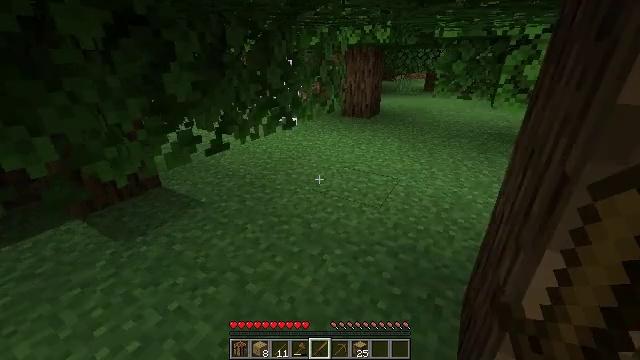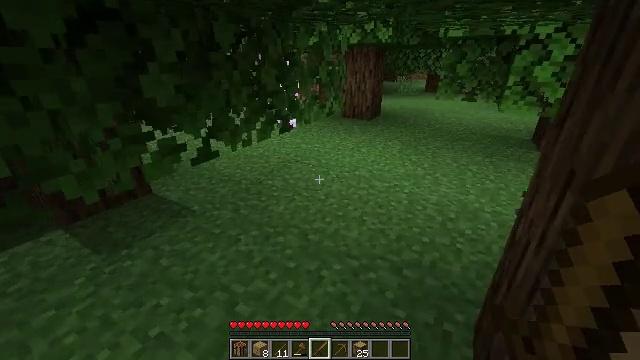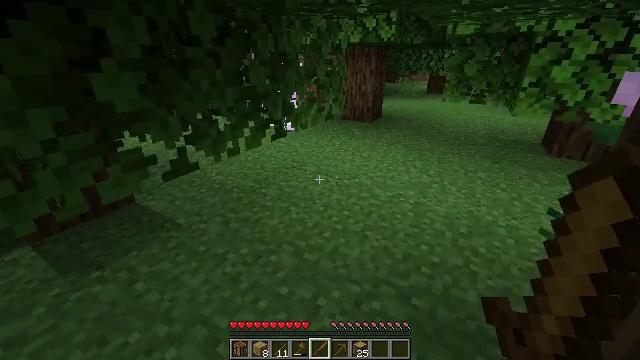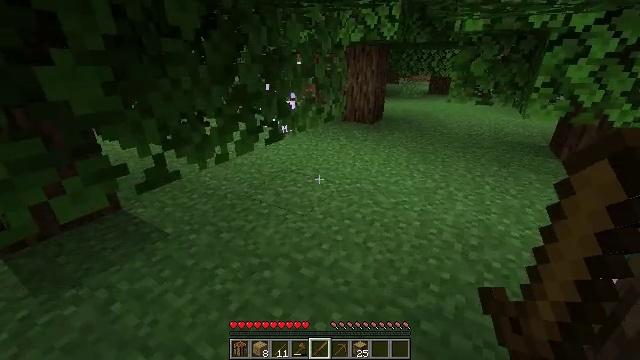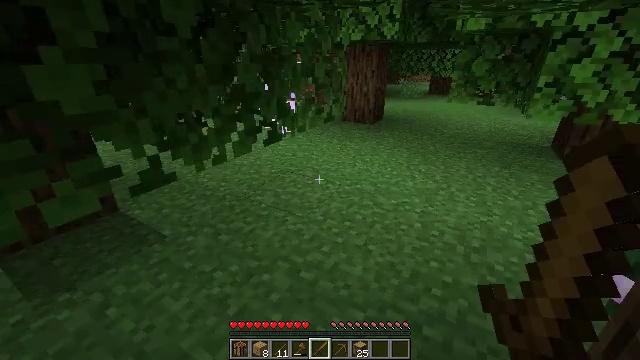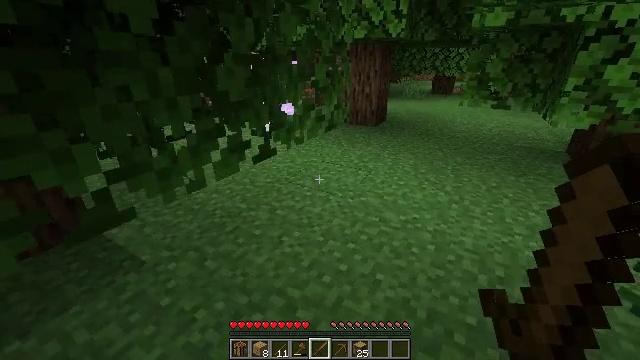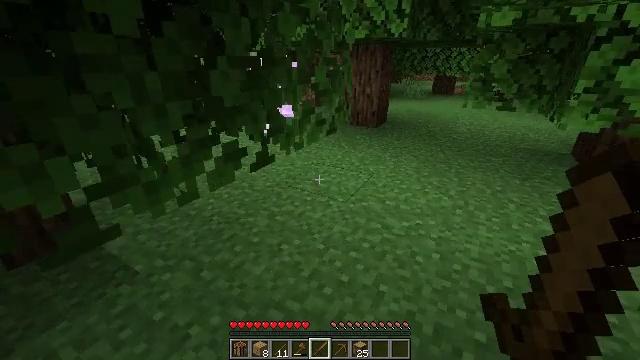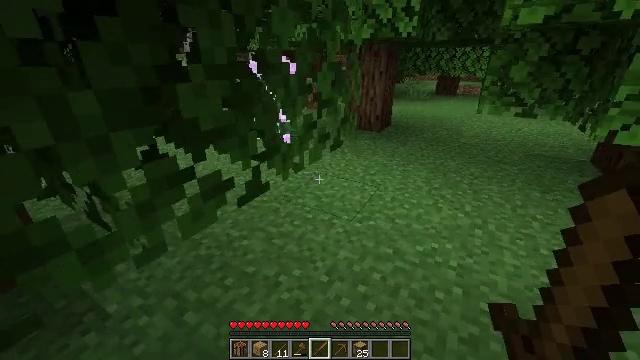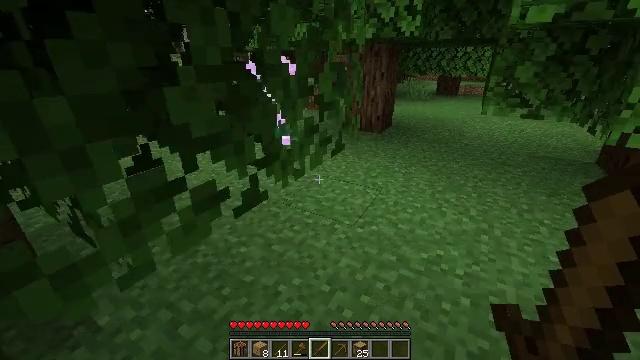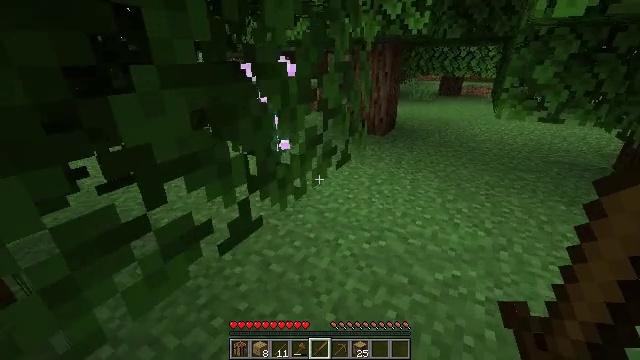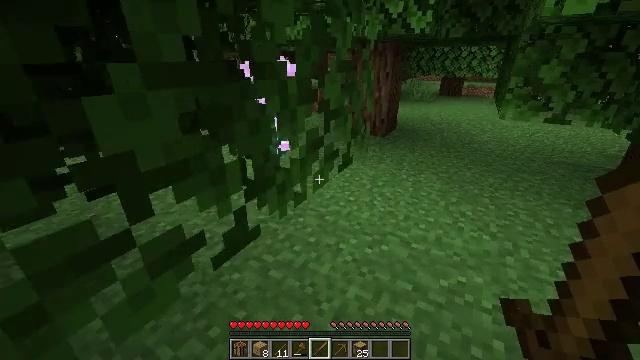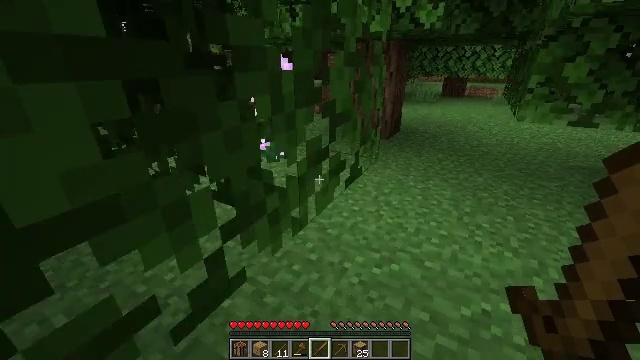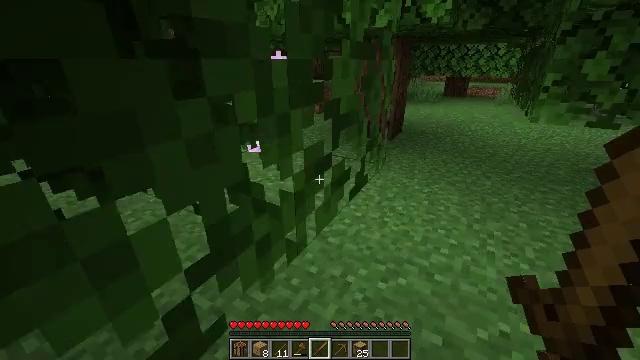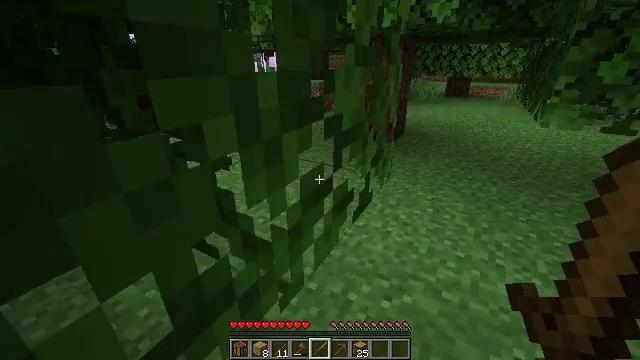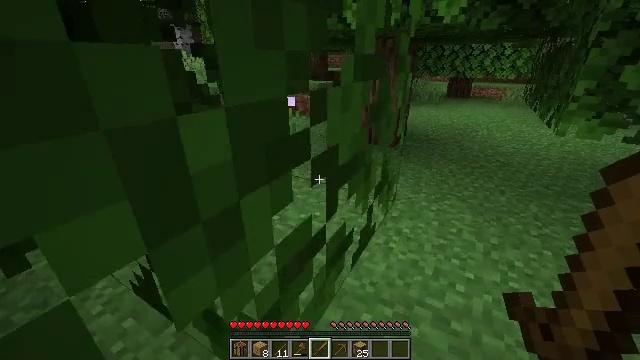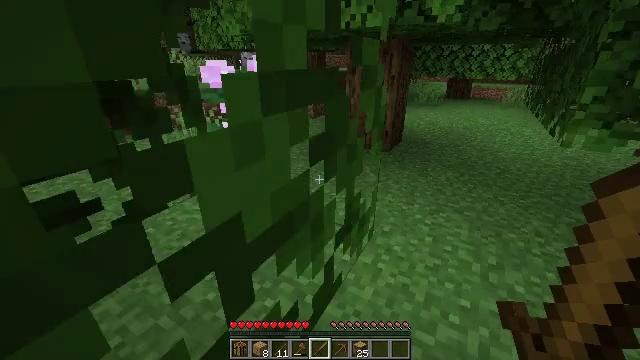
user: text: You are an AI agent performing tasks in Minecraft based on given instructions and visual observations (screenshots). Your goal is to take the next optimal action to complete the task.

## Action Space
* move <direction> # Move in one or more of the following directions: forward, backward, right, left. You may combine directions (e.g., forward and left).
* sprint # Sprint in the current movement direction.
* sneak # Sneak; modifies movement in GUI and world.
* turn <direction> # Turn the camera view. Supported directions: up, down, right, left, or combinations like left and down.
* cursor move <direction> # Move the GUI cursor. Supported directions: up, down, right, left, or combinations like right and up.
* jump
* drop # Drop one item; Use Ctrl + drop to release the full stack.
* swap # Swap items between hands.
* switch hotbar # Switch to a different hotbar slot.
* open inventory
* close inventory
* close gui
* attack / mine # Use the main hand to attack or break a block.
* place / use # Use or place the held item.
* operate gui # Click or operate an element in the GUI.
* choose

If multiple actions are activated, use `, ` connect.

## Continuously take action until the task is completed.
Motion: motion action
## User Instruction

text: Mine the rose bush in the garden.
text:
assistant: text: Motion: move forward
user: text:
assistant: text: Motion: move forward
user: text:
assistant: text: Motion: move forward
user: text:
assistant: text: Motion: move forward
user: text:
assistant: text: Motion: move forward
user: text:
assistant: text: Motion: move forward
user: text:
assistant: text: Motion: move forward
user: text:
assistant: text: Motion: move forward
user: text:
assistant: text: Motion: move forward
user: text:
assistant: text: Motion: move forward
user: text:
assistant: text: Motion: move forward
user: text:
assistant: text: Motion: move forward
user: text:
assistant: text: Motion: move forward
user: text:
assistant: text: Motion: move forward
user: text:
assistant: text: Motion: move forward
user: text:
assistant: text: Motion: move forward
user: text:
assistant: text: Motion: move forward
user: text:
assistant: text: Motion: move forward
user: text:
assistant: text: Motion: move forward
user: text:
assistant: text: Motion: move forward
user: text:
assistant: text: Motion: move forward
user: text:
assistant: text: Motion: move forward
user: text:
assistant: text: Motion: move forward
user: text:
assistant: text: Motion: move forward
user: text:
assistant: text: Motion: move forward
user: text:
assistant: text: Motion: move forward
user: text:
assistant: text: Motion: move forward
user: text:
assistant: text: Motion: move forward
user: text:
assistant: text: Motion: move forward
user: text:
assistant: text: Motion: move forward